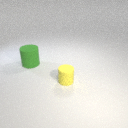
small yellow rubber cylinder to the right of large green rubber cylinder